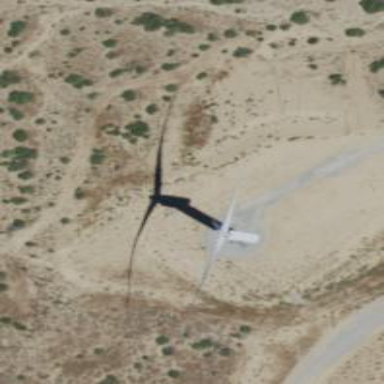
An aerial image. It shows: Wind turbine generator that utilizes wind as its source for generating electricity. It is of the horizontal axis type.